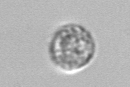
Label: Amoeba